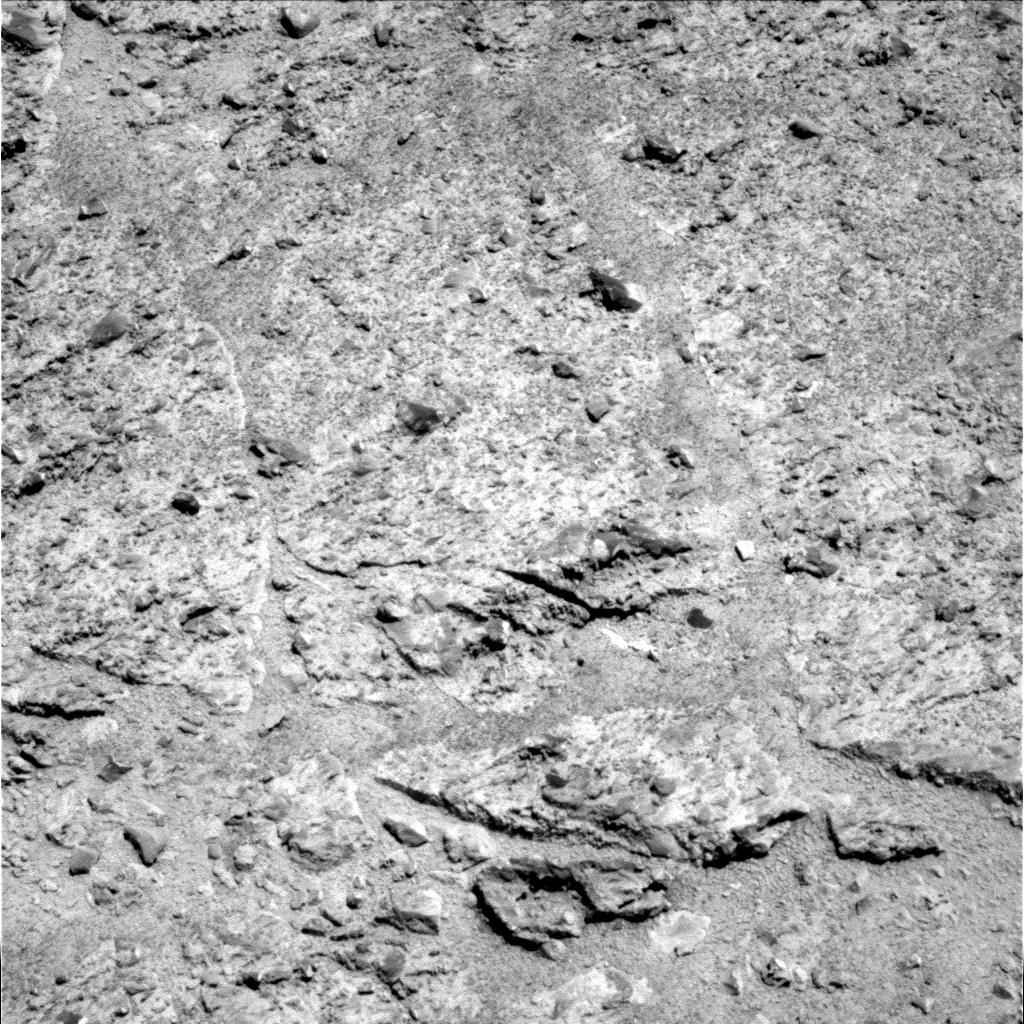
Terrain classes present: Bedrock, Gravel / Sand / Soil, Rock, Shadow